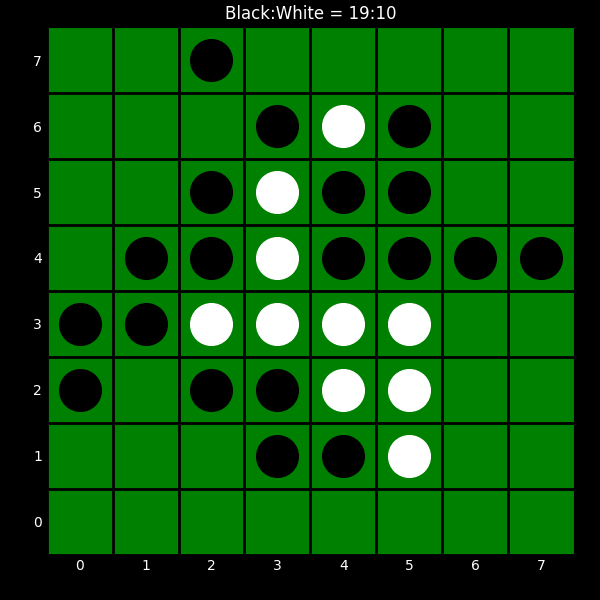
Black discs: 19
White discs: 10